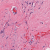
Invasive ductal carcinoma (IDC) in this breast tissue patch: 0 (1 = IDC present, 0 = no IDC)